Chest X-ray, PA view. Patient: 47 years old, sex M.
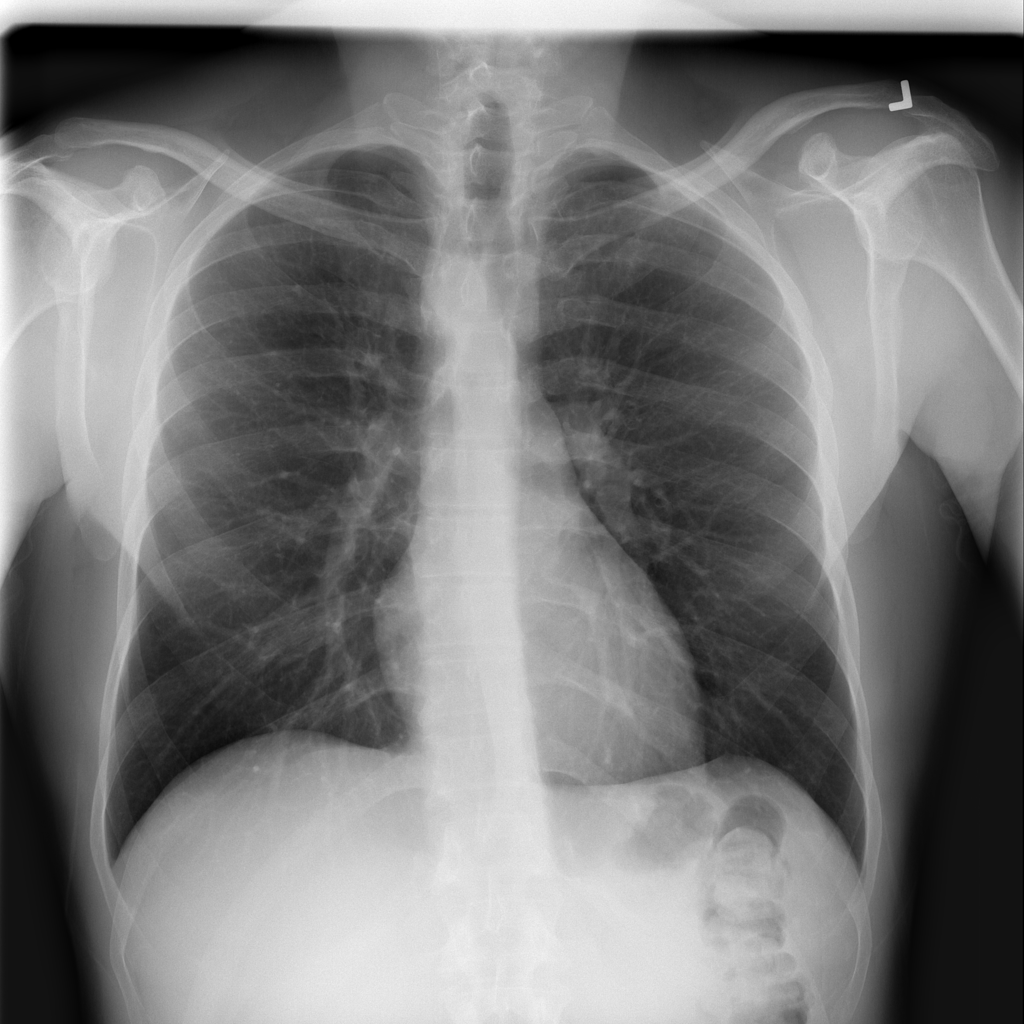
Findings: No Finding